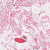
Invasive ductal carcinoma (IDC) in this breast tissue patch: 0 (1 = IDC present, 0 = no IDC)